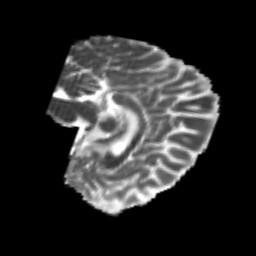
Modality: MD
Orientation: sagittal
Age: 20
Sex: female
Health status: healthy
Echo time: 0.074 s